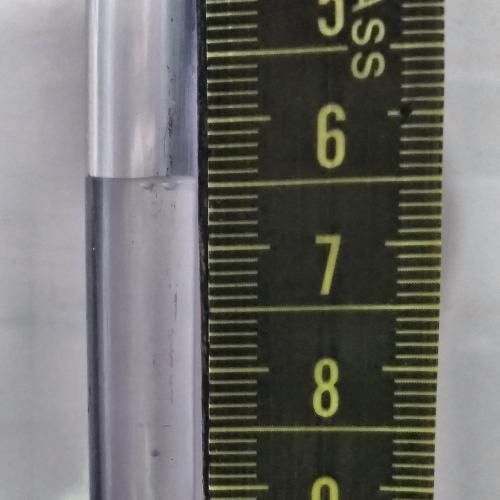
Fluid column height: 5.9 cm